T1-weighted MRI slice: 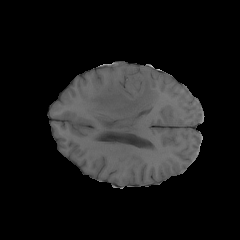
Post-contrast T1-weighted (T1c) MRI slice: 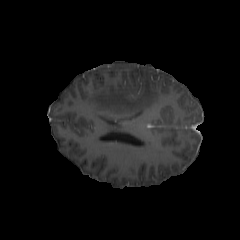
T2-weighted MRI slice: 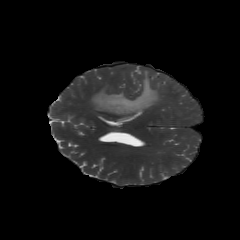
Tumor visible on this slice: yes